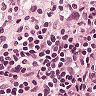
Metastatic tissue present: yes